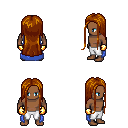
a pixel art fantasy rpg character, male body template, human, dark skin, blue cape, white pants, brunette extra-long hairstyle, gold gloves, four views (front, back, left, right), 2x2 character sprite sheet, small pixel art, hard edges, no anti-aliasing